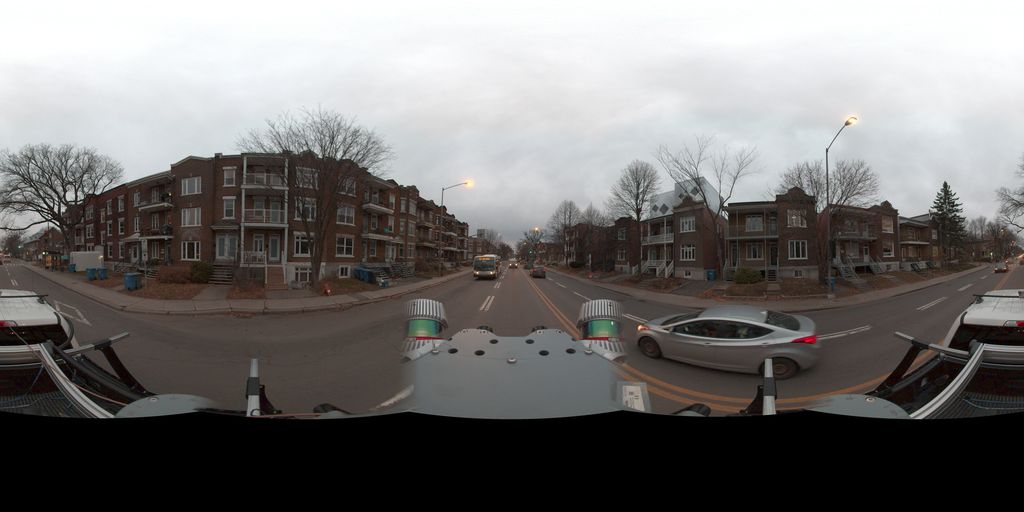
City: quebec_city